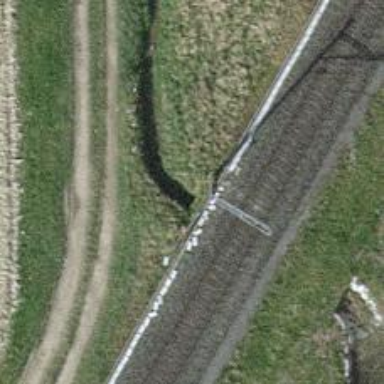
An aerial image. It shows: Culvert tunnel.